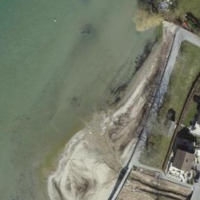
EUNIS habitat code: 14
Species observed at this site:
Tachybaptus ruficollis
Podiceps cristatus
Cepaea hortensis
Enallagma cyathigerum
Fulica atra
Anas crecca
Anthus spinoletta
Podiceps nigricollis
Bucephala clangula
Larus cachinnans
Chroicocephalus ridibundus
Larus michahellis
Scilla luciliae
Gallinula chloropus
Ardea alba
Cygnus olor
Erithacus rubecula
Lymnaea stagnalis
Motacilla cinerea
Anas platyrhynchos
Orthetrum cancellatum
Aythya ferina
Larus canus
Aythya fuligula
Passer domesticus
Mareca penelope
Turdus merula
Eristalis tenax
Phalacrocorax carbo
Spatula clypeata
Mareca strepera
Mergus merganser
Sterna hirundo
Helicodonta obvoluta
Squalius cephalus
Motacilla alba
Anax imperator